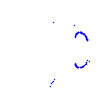
Particle: proton